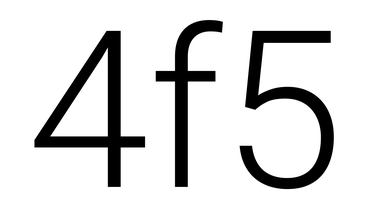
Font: Roboto_Light